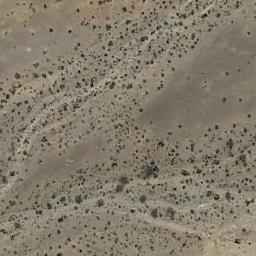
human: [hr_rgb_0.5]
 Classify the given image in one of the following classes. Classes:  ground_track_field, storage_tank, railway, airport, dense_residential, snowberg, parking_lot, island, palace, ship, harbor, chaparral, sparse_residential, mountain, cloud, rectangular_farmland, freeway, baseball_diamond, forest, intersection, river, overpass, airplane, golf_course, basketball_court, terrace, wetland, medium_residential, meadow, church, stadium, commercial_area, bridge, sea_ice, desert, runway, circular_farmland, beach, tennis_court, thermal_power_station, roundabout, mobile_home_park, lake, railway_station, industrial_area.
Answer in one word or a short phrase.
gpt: chaparral